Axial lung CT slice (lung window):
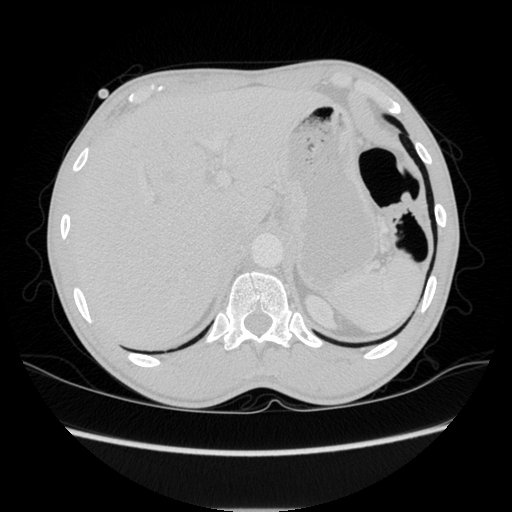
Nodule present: no